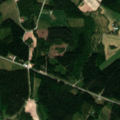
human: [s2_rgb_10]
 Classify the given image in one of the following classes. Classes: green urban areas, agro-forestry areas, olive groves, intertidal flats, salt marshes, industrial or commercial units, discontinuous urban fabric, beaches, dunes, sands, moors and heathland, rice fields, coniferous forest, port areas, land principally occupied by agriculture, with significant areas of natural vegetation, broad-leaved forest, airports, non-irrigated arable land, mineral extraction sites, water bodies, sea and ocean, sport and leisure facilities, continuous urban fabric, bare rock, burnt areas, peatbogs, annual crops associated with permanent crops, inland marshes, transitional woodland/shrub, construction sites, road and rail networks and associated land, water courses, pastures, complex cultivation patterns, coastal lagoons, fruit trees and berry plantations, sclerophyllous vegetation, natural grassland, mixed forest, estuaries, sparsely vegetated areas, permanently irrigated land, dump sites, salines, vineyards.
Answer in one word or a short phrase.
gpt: non-irrigated arable land, land principally occupied by agriculture, with significant areas of natural vegetation, coniferous forest, mixed forest